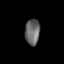
Tissue: lung
Cell type: Epithelial cells
Senescence score: 0.5549
Nuclear area (px): 372
Mean DAPI intensity: 103.71